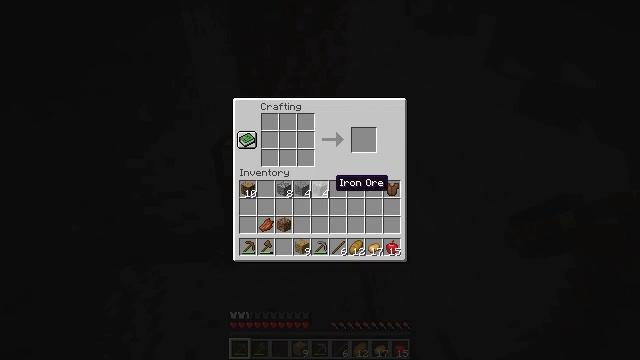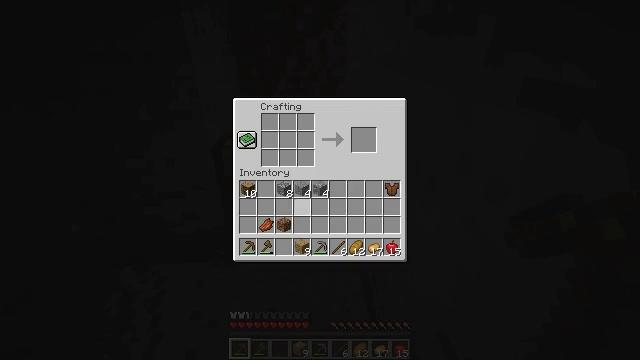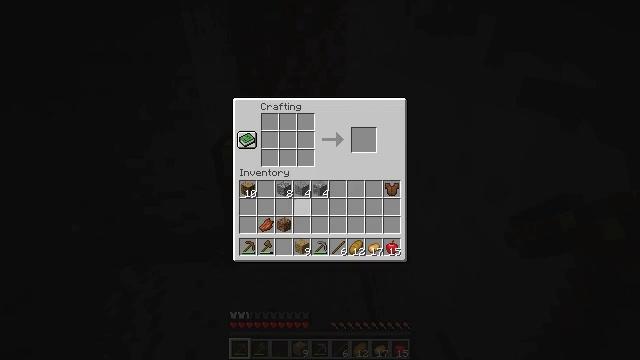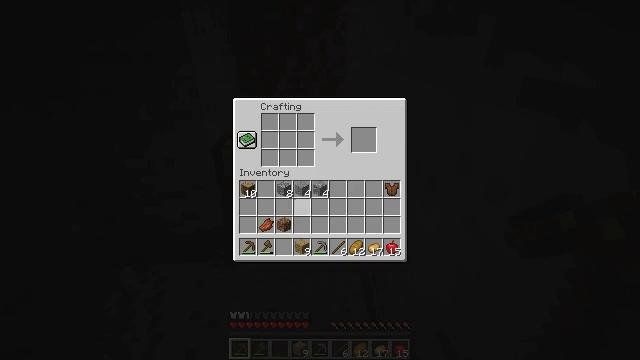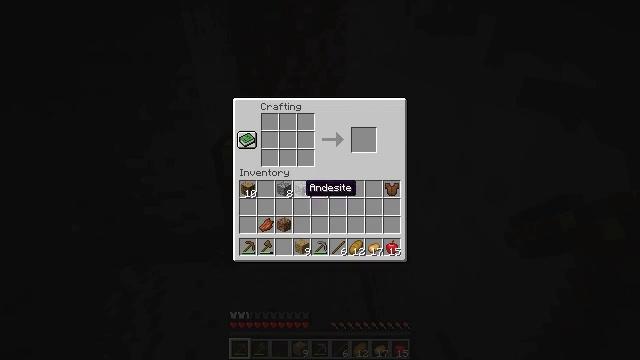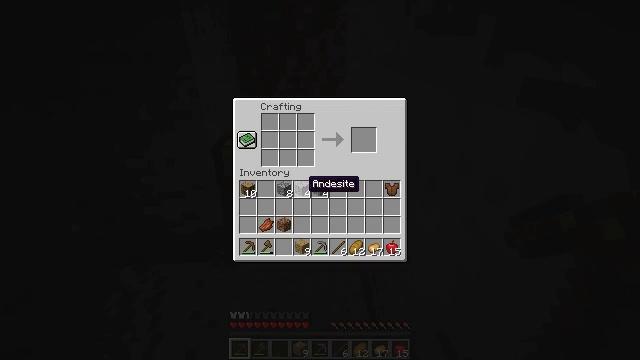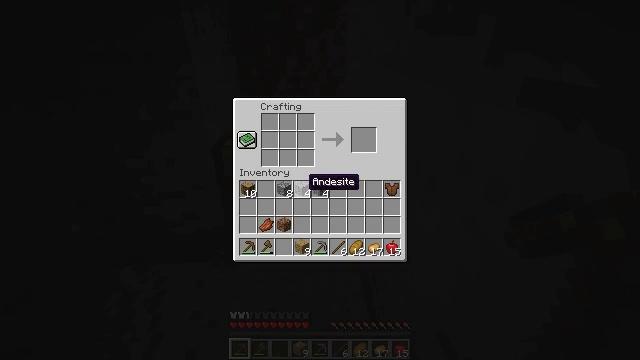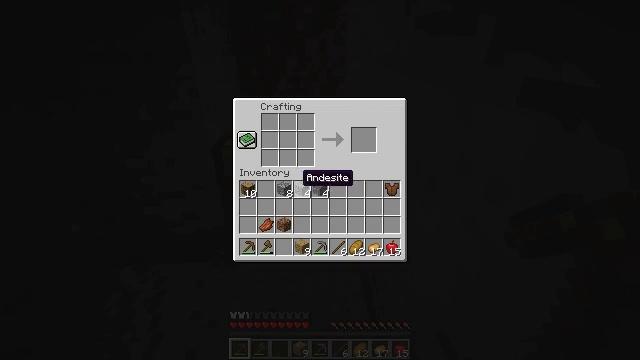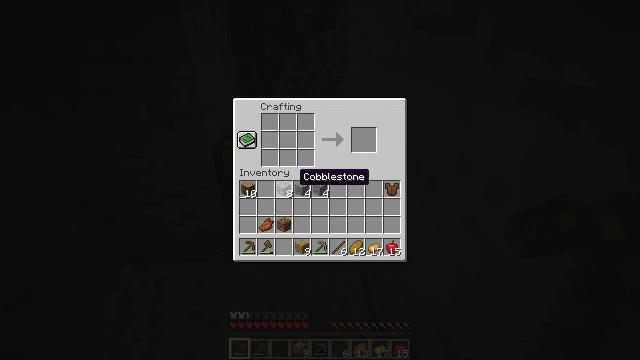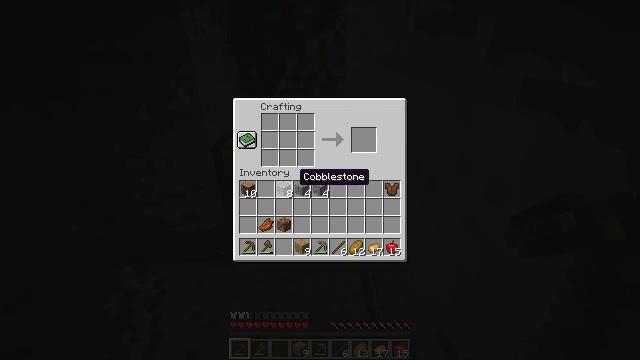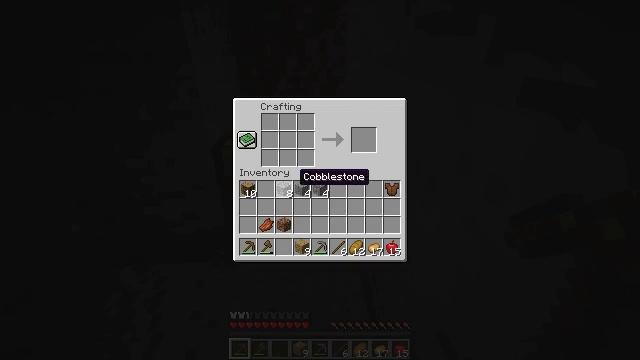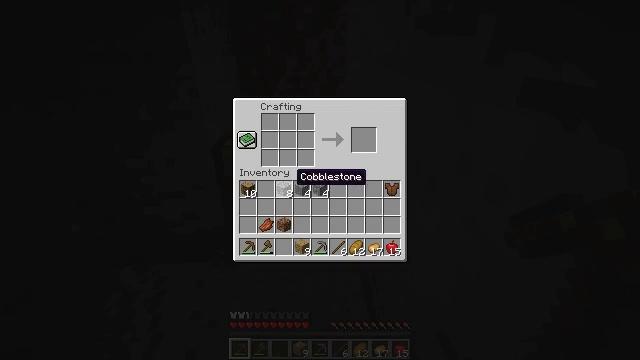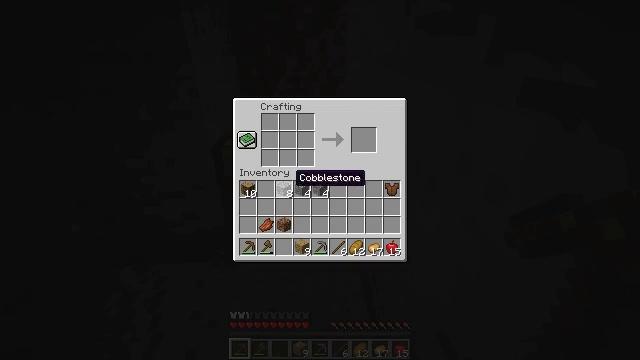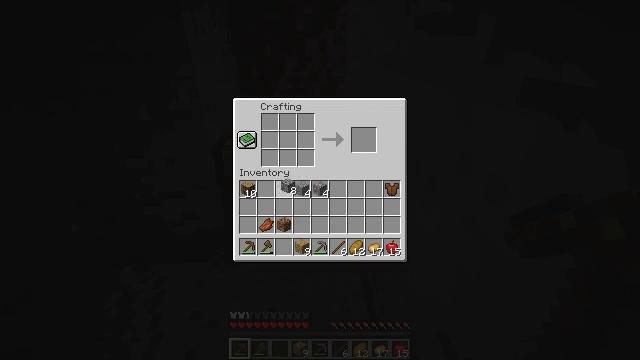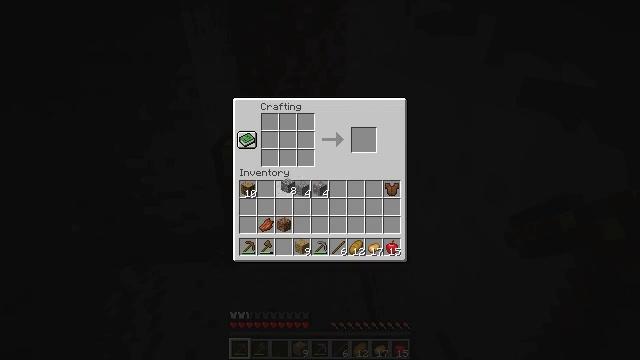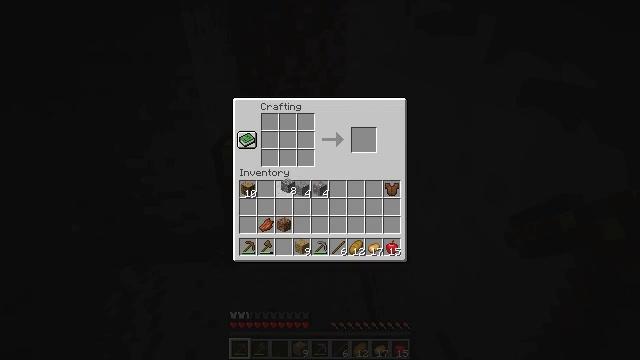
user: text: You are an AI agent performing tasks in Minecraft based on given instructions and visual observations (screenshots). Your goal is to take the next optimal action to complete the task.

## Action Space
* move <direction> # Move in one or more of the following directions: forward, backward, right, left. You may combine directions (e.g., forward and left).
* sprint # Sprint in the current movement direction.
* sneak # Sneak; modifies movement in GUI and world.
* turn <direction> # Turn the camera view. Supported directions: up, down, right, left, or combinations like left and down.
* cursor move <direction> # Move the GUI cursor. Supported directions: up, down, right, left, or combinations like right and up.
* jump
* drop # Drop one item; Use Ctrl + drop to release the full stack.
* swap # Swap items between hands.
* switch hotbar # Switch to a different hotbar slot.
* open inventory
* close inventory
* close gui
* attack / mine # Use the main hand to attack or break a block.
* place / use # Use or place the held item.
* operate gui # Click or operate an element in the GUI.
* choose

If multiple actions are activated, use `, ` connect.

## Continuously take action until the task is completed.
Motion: motion action
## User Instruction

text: Interact with the crafting table to create a furnace.
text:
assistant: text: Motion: cursor move left and down
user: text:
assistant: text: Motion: cursor move left
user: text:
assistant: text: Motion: no_op
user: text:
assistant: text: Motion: no_op
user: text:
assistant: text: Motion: no_op
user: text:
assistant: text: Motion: no_op
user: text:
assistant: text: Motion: no_op
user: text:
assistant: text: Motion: no_op
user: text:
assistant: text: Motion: no_op
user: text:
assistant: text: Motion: no_op
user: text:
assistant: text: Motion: no_op
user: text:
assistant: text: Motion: no_op
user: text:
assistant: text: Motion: operate gui
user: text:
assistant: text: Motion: operate gui
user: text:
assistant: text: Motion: operate gui
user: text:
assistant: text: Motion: operate gui
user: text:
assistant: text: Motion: cursor move left and up
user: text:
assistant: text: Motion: cursor move left and up
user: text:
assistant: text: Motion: no_op
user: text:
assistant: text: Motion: no_op
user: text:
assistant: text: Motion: no_op
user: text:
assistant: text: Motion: operate gui
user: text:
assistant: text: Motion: operate gui
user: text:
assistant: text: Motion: operate gui
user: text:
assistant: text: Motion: operate gui
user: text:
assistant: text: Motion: cursor move right, operate gui
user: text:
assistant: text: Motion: operate gui
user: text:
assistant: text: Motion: operate gui
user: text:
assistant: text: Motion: cursor move right, operate gui
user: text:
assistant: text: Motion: operate gui